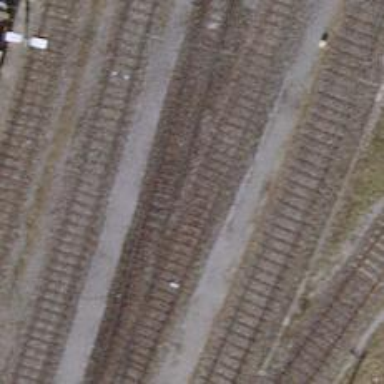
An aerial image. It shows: Single track railway spur with electrification through contact line.